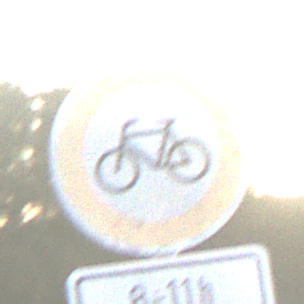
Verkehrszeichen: VerbotRadverkehr
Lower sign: ZeitangabenOhneBeschraenkungAufWochentage2
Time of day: SunriseSunset
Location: Outdoor (Nature)
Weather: PartlyCloudy
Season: NotSpecified
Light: Natural